Field crop: maize
Growth stage: 2
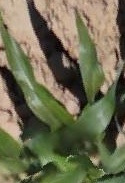
Species: maize